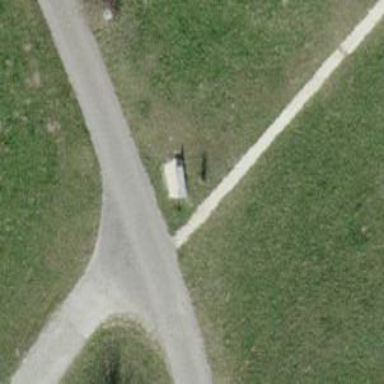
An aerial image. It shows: Brown bench in the vicinity.